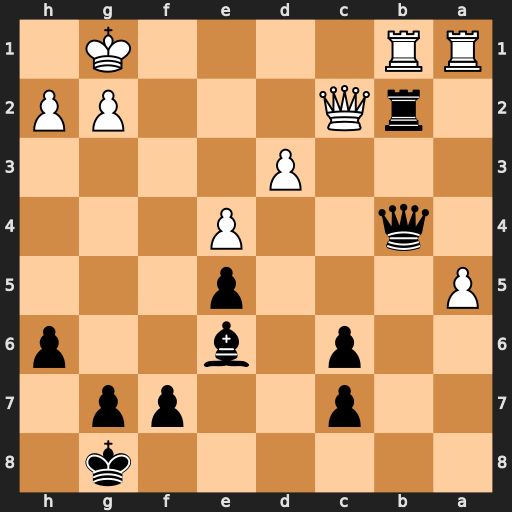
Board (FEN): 6k1/2p2pp1/2p1b2p/P3p3/1q2P3/3P4/1rQ3PP/RR4K1
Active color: b
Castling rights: -
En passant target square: -
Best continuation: Qd4+ Kh1 Rxc2